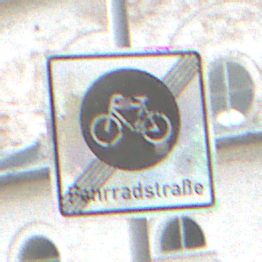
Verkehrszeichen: EndeFahrradstrasse
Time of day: MorningAfternoon
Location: Outdoor (Nature)
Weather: PartlyCloudy
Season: Autumn
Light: Natural